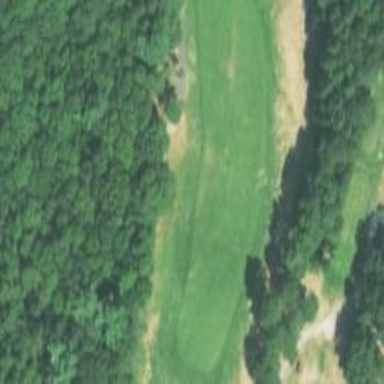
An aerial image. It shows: Golf fairway surrounded by grass.